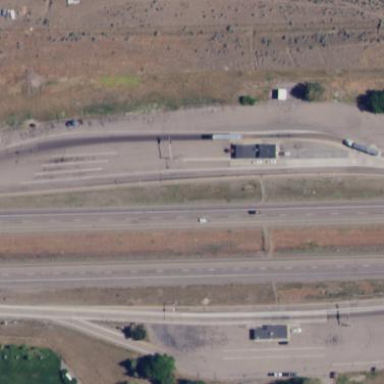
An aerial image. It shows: Rest area along the road.